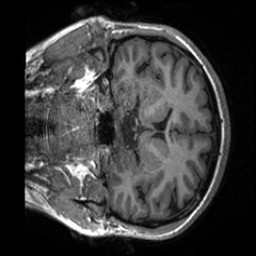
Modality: T1w
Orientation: coronal
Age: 33
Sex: female
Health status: healthy
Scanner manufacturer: siemens
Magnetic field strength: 3 T
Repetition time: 2 s
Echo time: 0.00232 s